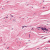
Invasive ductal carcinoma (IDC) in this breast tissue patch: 0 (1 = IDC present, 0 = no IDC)